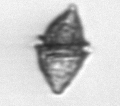
Label: Kryptoperidinium_triquetrum